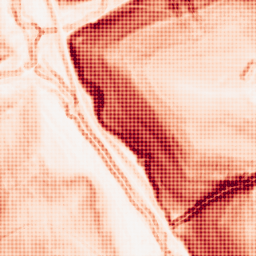
Category: morphological
Decomposition family: morphological_gradient
Decomposition parameters: size: 3
shape: disk
Upsampling method: sinc_hamming
Upsampling parameters: scale: 8
kernel_size: 8
Upsampling scale: 8